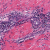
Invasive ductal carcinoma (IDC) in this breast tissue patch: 0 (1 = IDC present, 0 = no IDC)